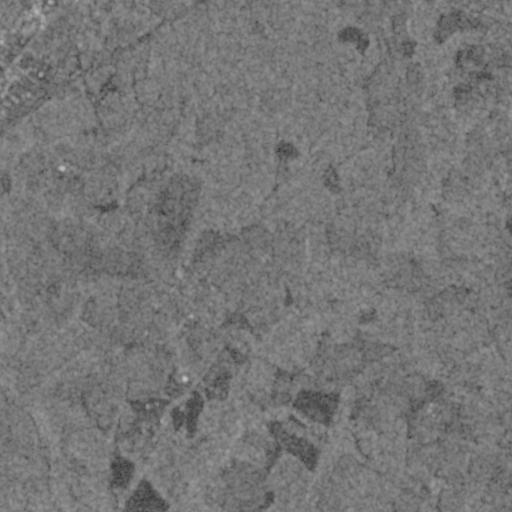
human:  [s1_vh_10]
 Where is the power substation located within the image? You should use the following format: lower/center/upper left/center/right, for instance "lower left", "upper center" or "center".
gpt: The power substation is located in the center of the image.
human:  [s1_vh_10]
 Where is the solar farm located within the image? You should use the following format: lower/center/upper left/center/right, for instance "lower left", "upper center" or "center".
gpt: The solar farm is located in the center of the image.
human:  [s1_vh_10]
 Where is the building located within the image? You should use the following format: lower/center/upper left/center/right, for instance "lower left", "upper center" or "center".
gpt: The building is located in the upper left of the image.
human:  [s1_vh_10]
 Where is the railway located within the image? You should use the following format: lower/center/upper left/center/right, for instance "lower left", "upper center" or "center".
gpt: The railway is located in the upper left of the image.
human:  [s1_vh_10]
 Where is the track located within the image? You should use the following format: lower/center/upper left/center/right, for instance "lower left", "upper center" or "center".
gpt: There is no track in the image.

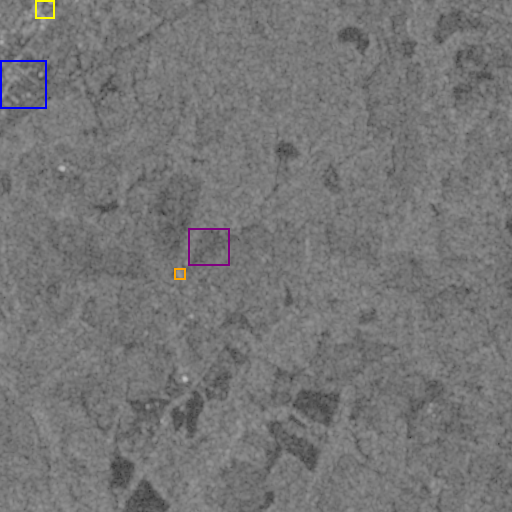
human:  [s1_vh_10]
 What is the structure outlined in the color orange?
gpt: The structure outlined in orange is a power substation.
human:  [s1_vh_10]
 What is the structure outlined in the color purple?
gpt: The structure outlined in purple is a solar farm.
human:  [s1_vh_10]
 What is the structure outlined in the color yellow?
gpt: The structure outlined in yellow is a building.
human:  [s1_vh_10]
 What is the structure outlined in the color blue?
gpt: The structure outlined in blue is a building.
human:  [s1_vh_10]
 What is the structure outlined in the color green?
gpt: There is no green outline.